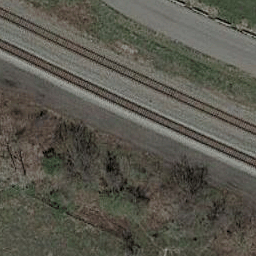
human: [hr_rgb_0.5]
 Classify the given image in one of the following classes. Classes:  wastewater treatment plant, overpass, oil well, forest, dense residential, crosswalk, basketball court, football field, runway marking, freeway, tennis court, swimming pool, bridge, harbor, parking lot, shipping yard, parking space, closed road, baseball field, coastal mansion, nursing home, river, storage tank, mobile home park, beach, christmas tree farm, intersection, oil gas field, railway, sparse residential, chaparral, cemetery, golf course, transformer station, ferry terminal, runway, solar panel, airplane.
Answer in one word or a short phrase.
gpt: railway